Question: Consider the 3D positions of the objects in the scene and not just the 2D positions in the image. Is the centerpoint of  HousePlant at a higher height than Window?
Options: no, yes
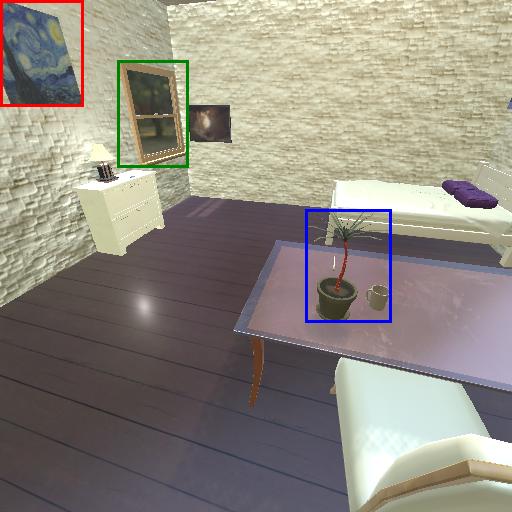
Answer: no